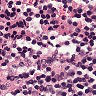
Metastatic tissue present: no